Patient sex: M
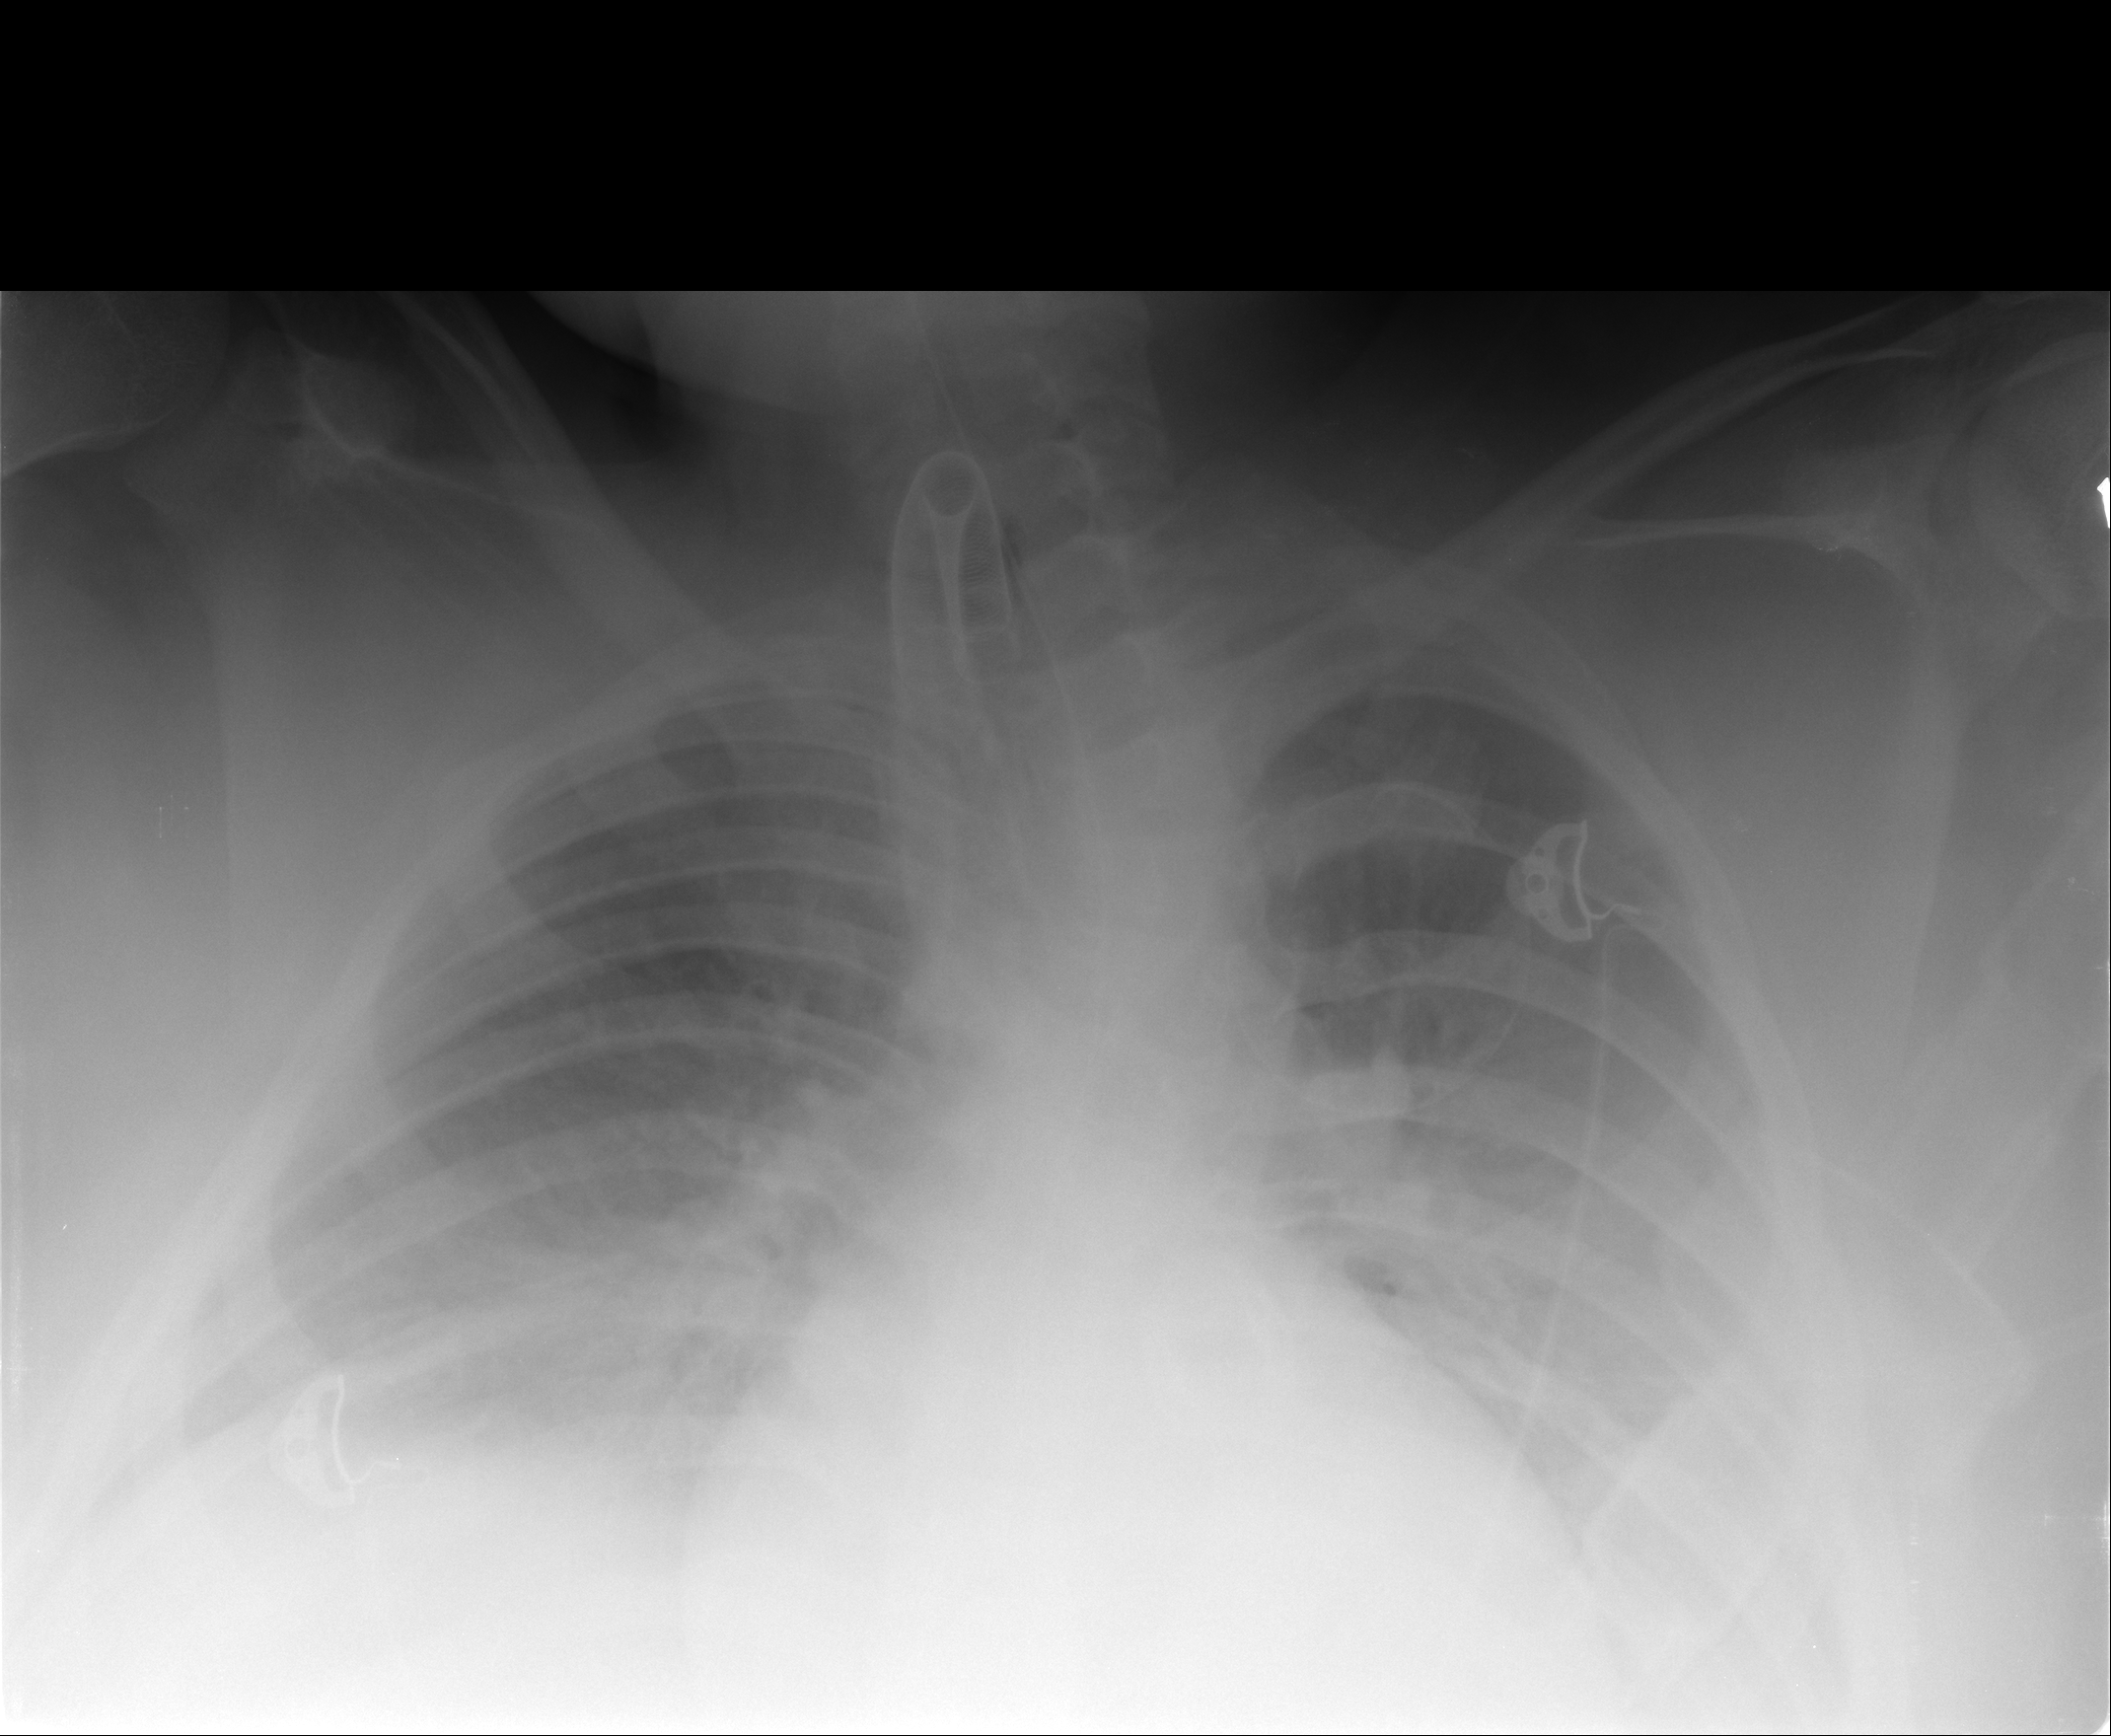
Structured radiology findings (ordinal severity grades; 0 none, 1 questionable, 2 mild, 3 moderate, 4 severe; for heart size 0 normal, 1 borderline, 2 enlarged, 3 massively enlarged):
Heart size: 2
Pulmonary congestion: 1
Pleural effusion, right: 3
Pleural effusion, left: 3
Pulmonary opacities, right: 3
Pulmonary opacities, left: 3
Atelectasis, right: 3
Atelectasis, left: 3